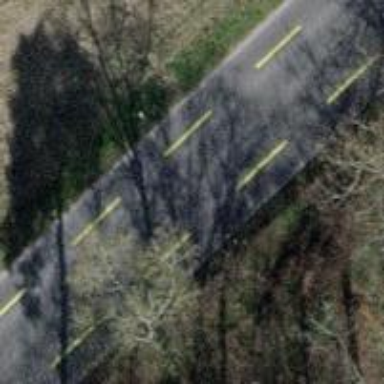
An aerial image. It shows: Secondary road with asphalt surface and designated cycle lane.